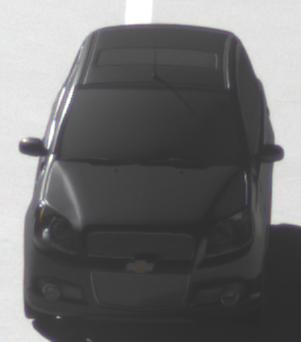
Make: Chevrolet
Model: Aveo 1.2
Detailed model: Aveo
Model produced from: 2008/06
Model produced until: 2011/01
Doors: 3
Color: black
Road condition: dry road
Daytime: midday
Contrast: high contrast